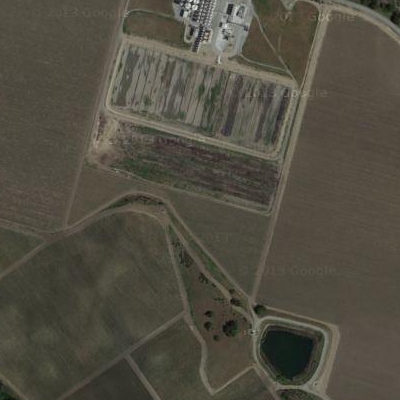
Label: Field